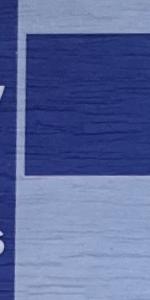
Label: Empty